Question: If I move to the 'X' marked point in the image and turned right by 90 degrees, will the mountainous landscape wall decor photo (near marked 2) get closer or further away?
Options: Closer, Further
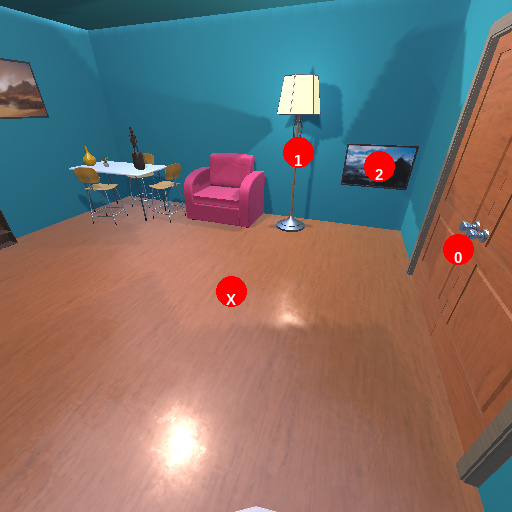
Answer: Closer